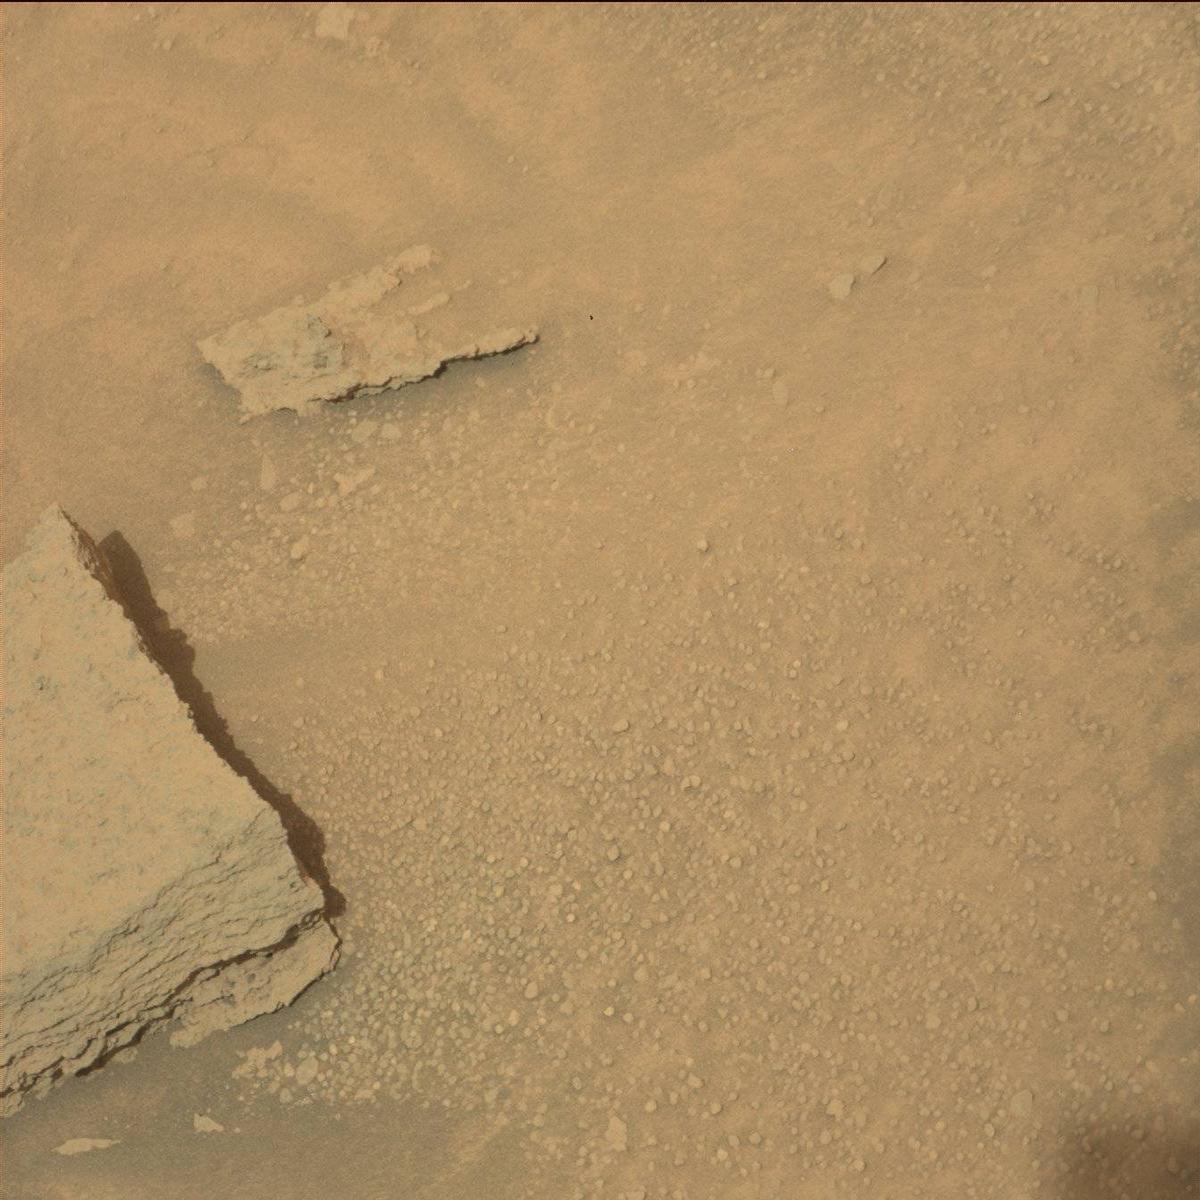
Terrain classes present: Bedrock, Sand / Soil